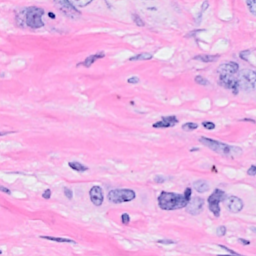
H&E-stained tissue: Breast